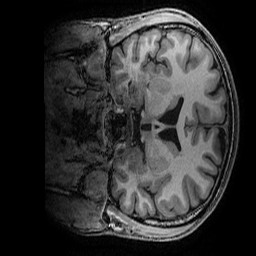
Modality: T1w
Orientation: coronal
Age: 25
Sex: male
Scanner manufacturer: ge
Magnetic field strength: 3 T
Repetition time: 0.007 s
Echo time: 0.00342 s